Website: ulta-beauty
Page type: payment
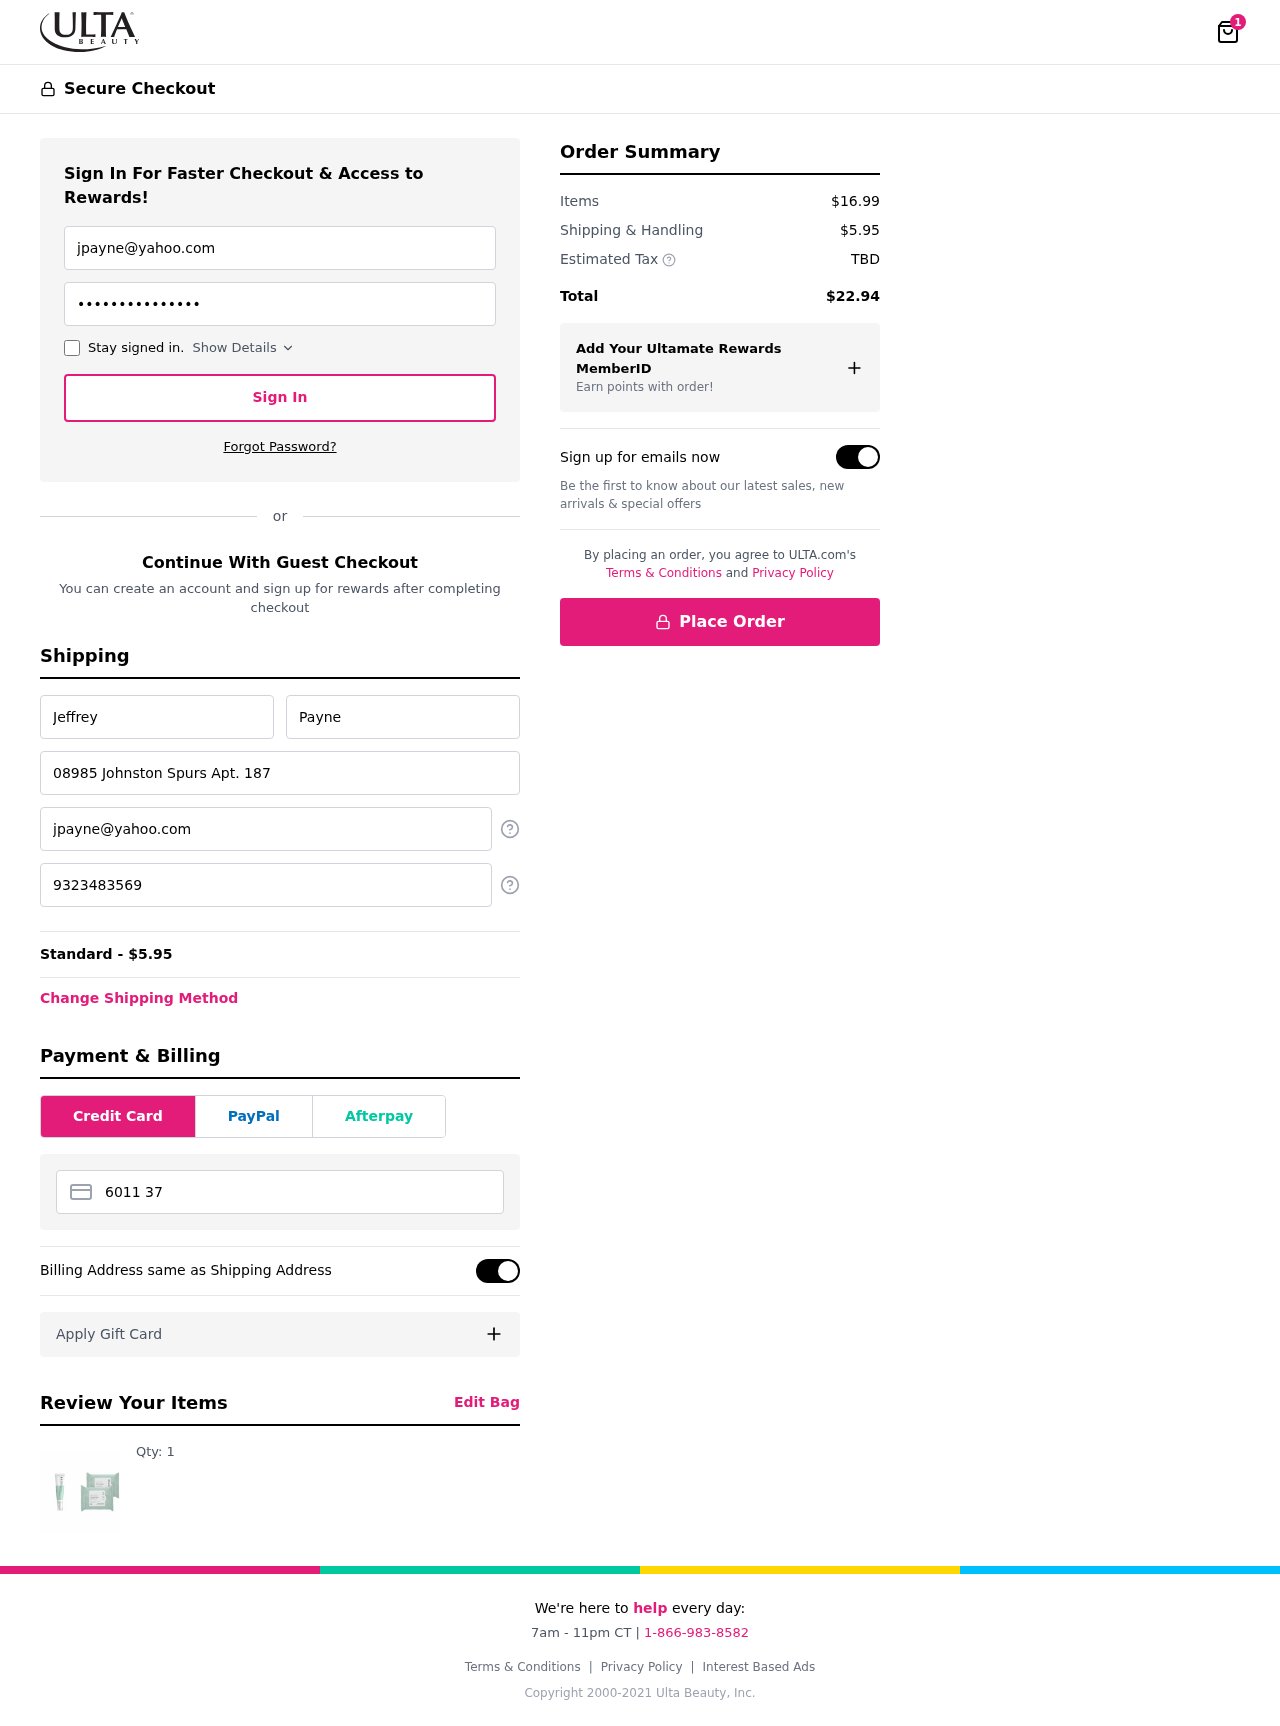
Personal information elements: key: PII_CARD_NUMBER
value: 6011 3786 7600 9024
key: PII_EMAIL
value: jpayne@yahoo.com
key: PII_FIRSTNAME
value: Jeffrey
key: PII_LASTNAME
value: Payne
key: PII_PHONE
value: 9323483569
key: PII_STREET
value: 08985 Johnston Spurs Apt. 187
Product elements: key: PRODUCT1_QUANTITY
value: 1
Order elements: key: ORDER_NUM_ITEMS
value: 1
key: ORDER_SHIPPING_COST
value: $5.95
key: ORDER_SHIPPING_COST
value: Standard - $5.95
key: ORDER_SUBTOTAL
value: $16.99
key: ORDER_TAX
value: TBD
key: ORDER_TOTAL
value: $22.94